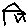
Label: house